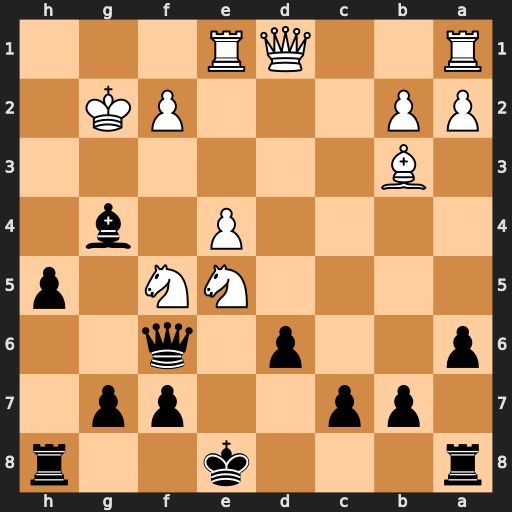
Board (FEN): r3k2r/1pp2pp1/p2p1q2/4NN1p/4P1b1/1B6/PP3PK1/R2QR3
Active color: b
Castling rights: kq
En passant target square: -
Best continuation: Bxd1 Bxf7+ Kd8